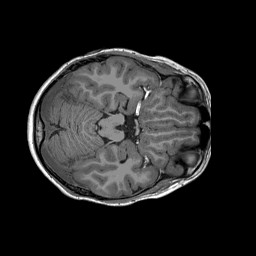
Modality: T1w
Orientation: coronal
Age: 9
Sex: male
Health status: ill